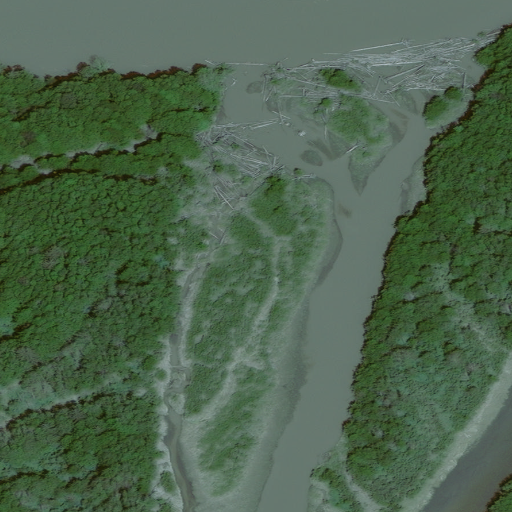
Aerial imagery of island in Alaska named Willow Islands containing only unknown